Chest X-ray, PA view. Patient: 48 years old, sex M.
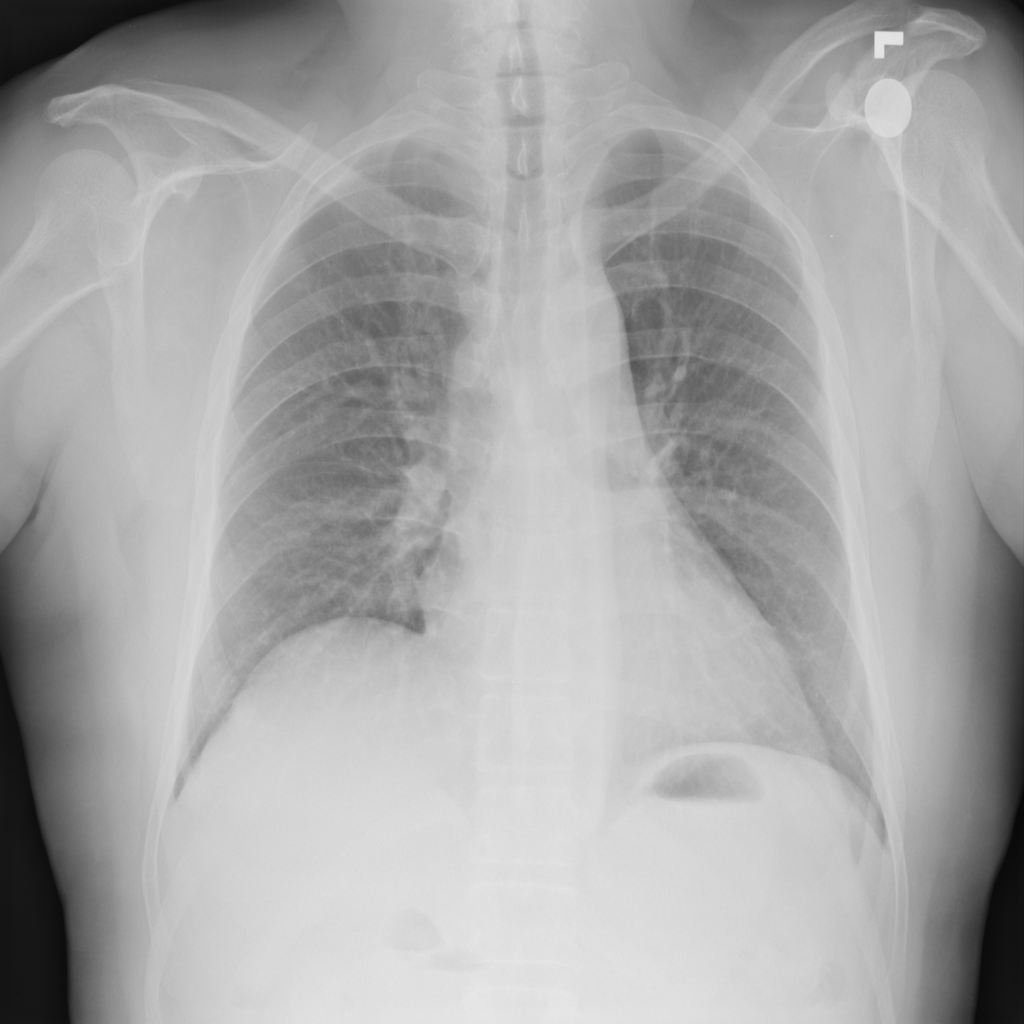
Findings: No Finding